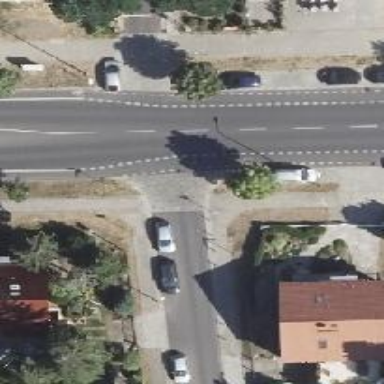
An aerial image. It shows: Sidewalk.